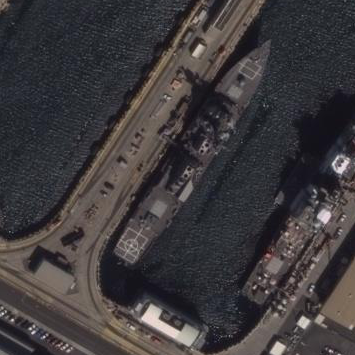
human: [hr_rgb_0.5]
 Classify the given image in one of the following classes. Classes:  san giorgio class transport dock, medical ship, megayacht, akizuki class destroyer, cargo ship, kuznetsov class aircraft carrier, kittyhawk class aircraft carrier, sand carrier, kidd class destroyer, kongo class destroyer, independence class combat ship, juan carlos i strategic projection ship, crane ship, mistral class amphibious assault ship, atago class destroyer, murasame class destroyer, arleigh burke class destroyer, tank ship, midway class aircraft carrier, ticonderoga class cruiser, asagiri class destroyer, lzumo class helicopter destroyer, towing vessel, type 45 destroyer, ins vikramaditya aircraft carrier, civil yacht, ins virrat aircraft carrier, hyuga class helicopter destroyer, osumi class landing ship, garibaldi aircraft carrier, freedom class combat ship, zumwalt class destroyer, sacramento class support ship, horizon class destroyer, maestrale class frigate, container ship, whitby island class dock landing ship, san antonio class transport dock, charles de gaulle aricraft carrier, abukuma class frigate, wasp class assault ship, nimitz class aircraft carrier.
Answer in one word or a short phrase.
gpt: Arleigh Burke class destroyer